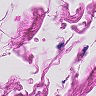
Metastatic tissue present: no